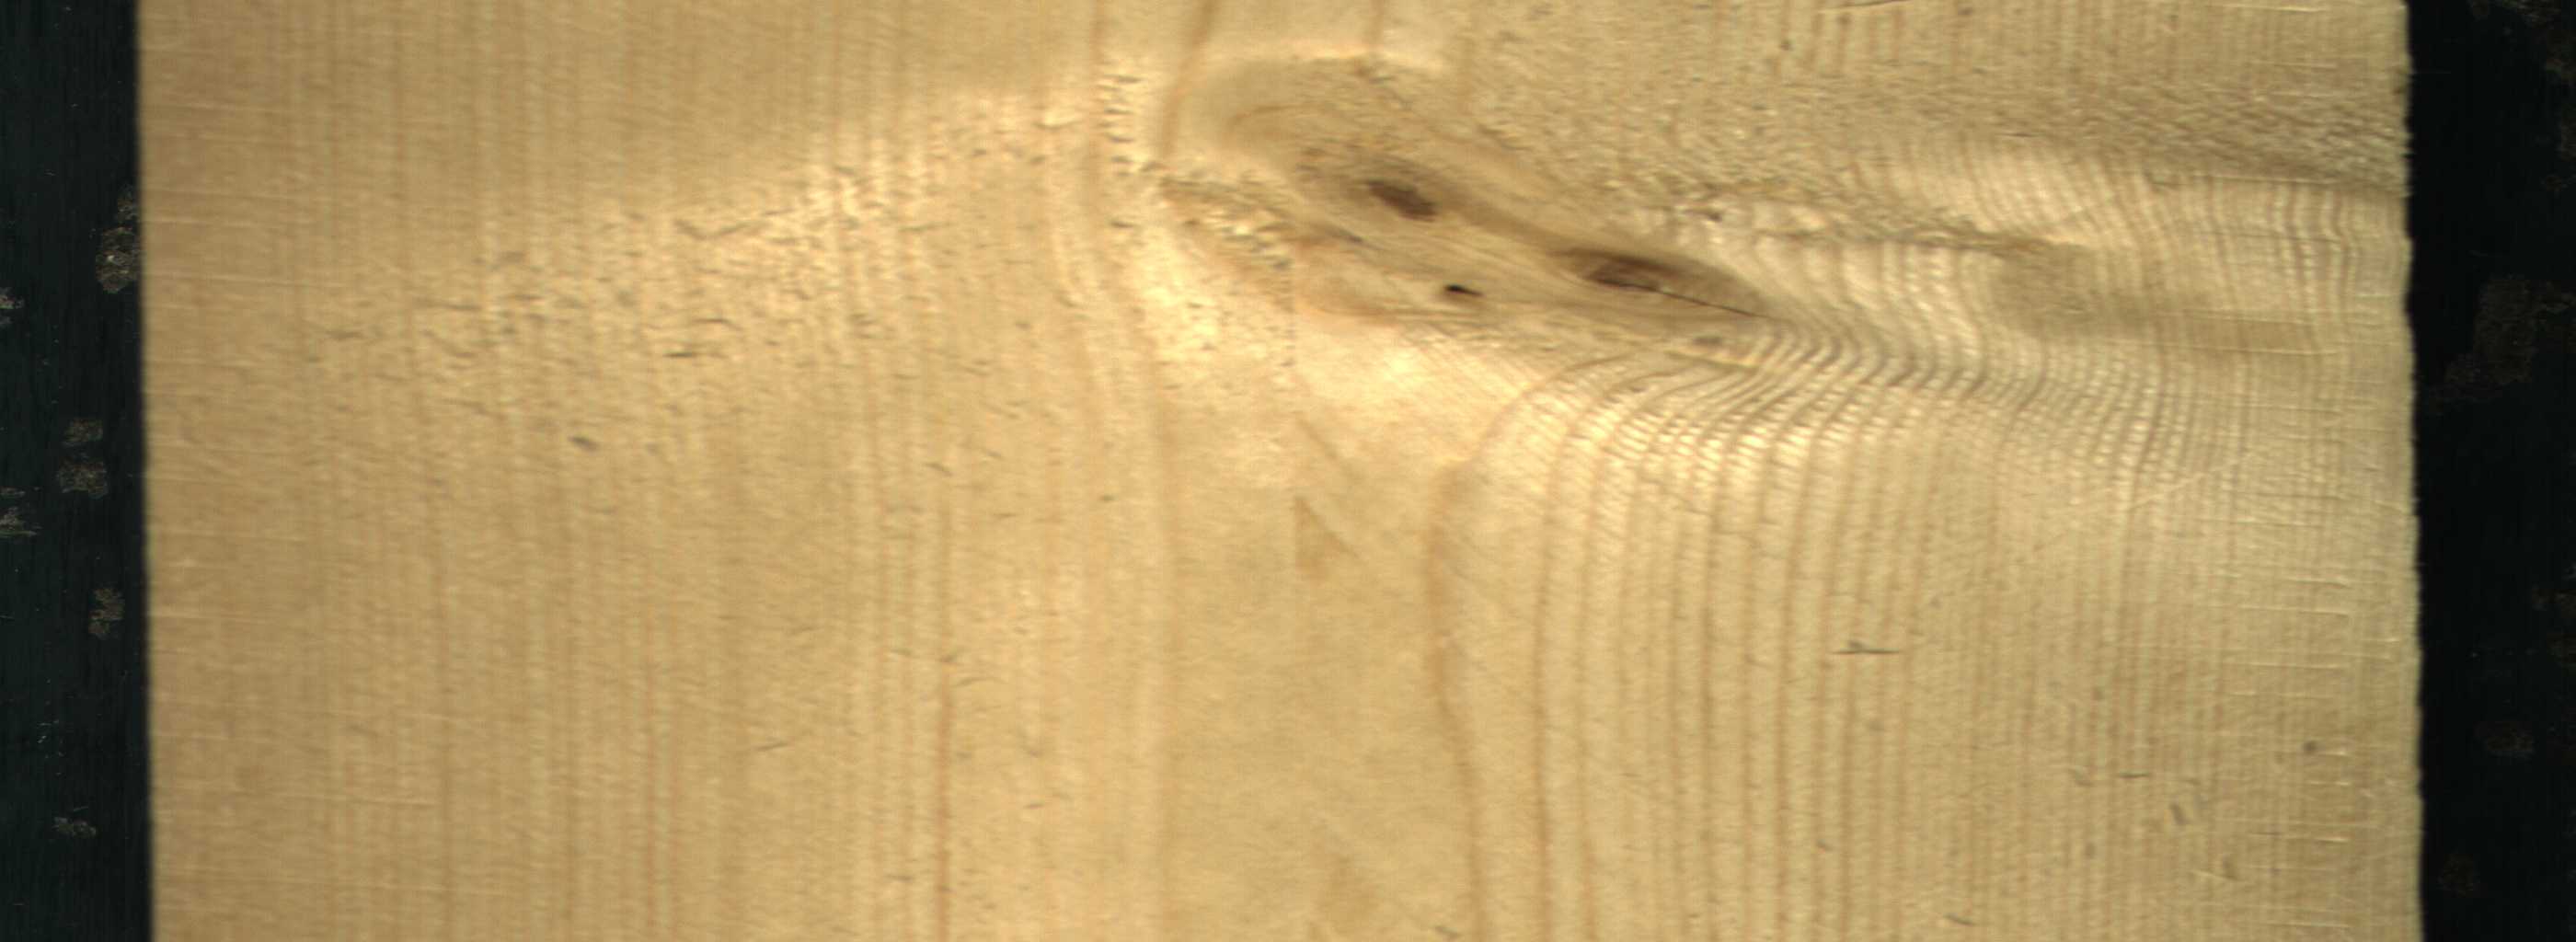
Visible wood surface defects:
Live_Knot
Live_Knot